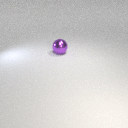
large purple metal sphere